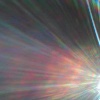
Label: sunburn